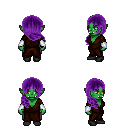
a pixel art fantasy rpg character, female body template, orc, green skin, brown robe, magenta pants, purple right-swept hairstyle, white cloth bracers, black shoes, four views (front, back, left, right), 2x2 character sprite sheet, small pixel art, hard edges, no anti-aliasing